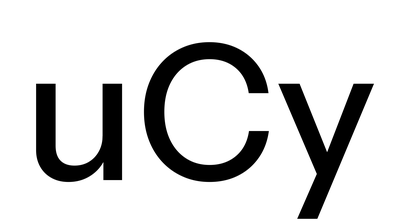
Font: InstrumentSans_Medium